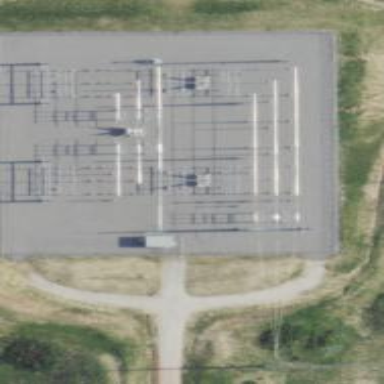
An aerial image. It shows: Transmission substation.